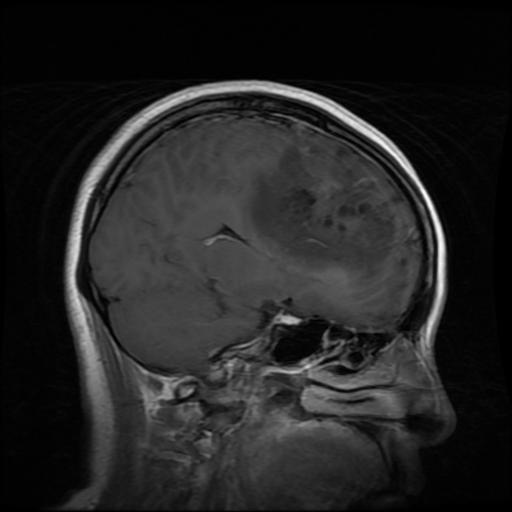
Label: glioma